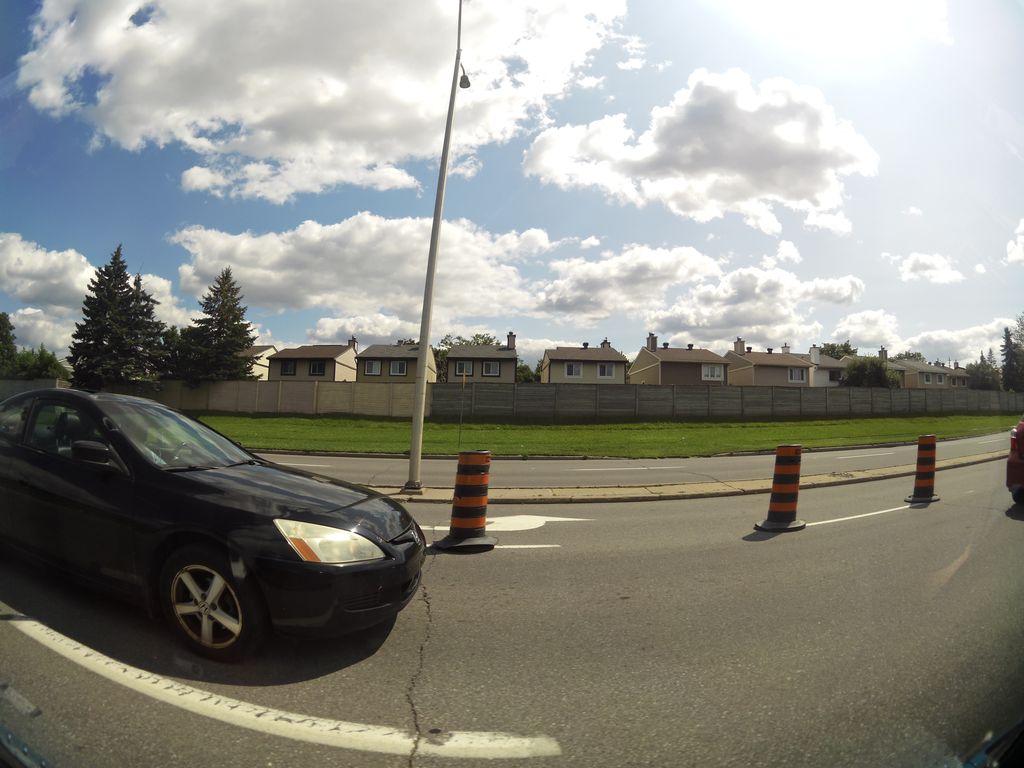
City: ottawa-gatineau